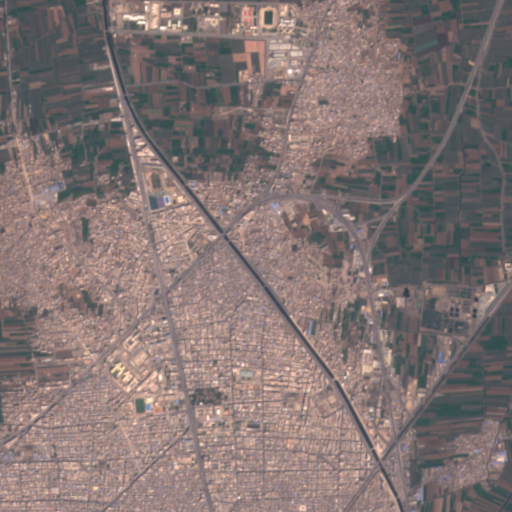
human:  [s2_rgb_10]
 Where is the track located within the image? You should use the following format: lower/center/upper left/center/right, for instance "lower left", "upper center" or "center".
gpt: The track is located in the lower left of the image.
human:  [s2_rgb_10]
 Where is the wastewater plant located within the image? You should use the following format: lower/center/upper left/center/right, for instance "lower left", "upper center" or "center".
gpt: The wastewater plant is located in the center right of the image.
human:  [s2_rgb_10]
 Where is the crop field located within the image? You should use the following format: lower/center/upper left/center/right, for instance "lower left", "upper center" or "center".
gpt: There is no crop field in the image.